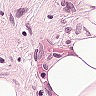
Metastatic tissue present: yes